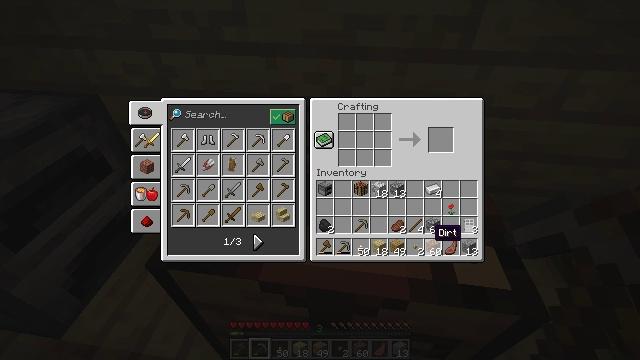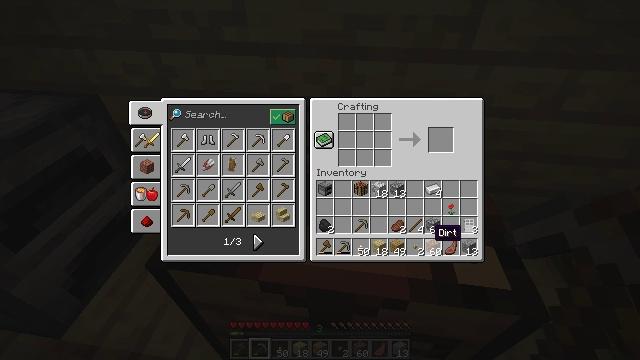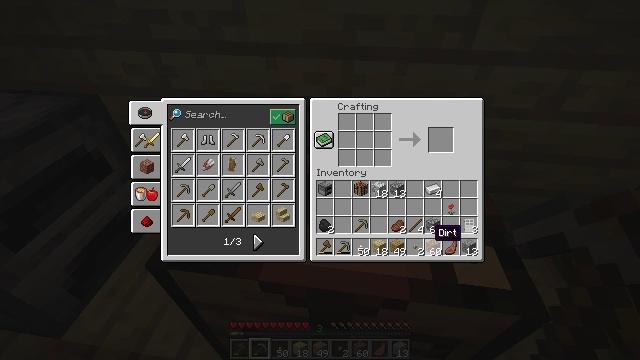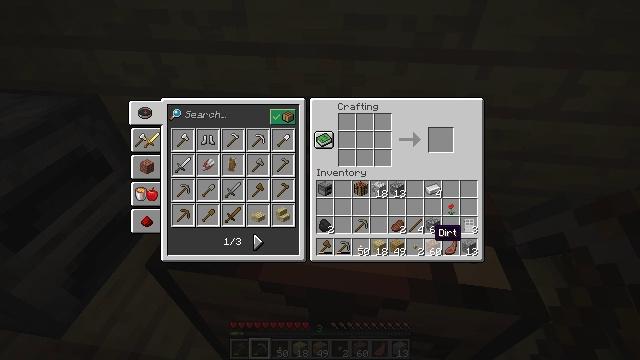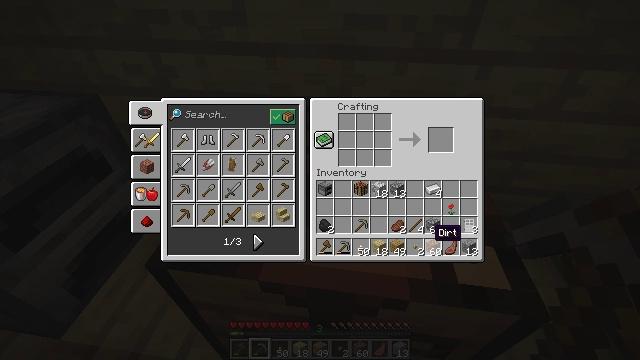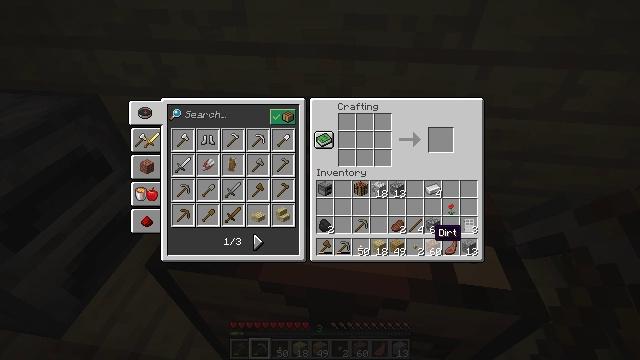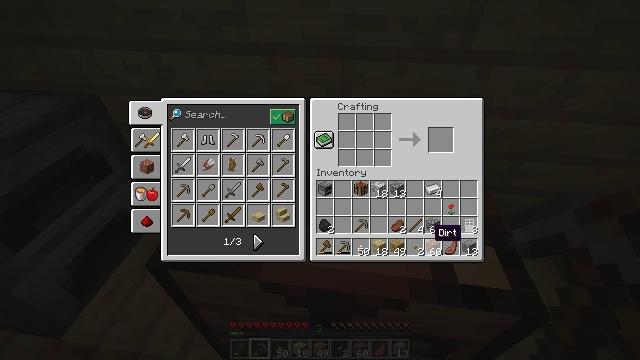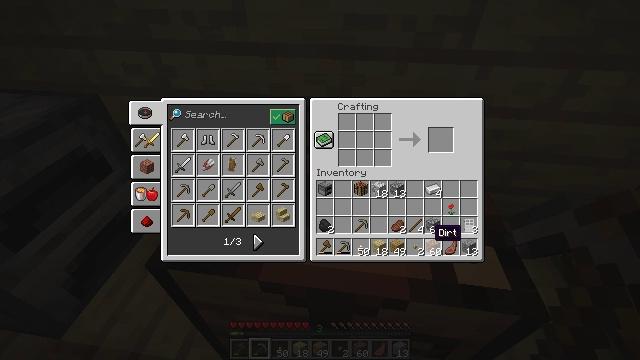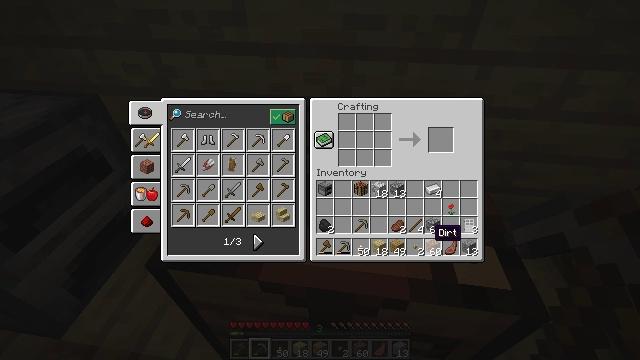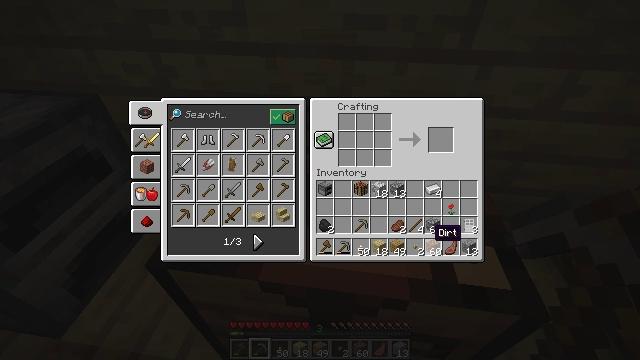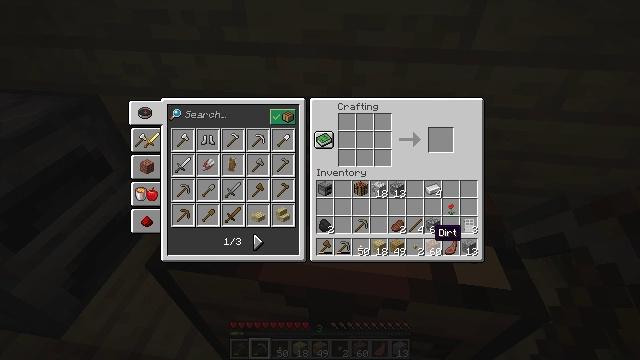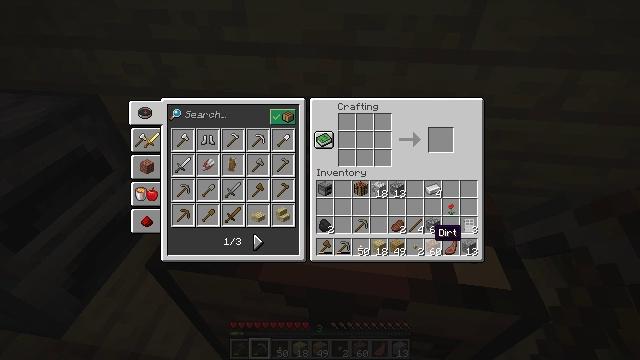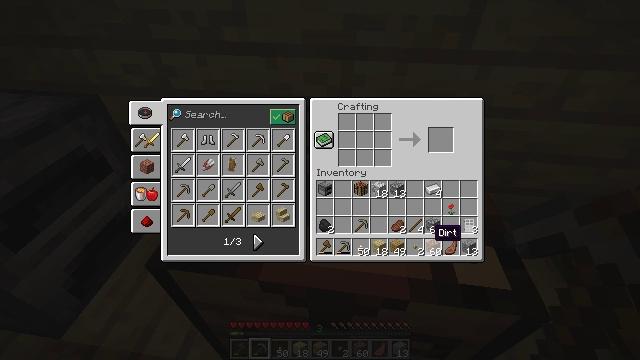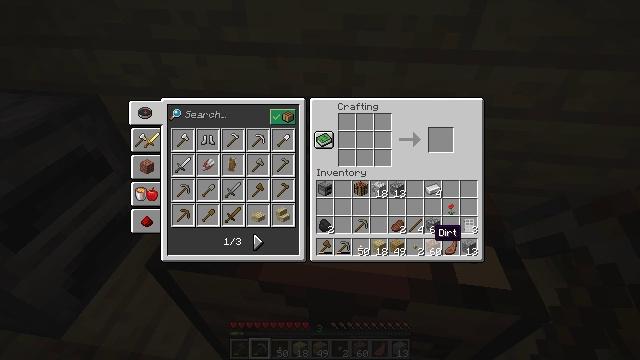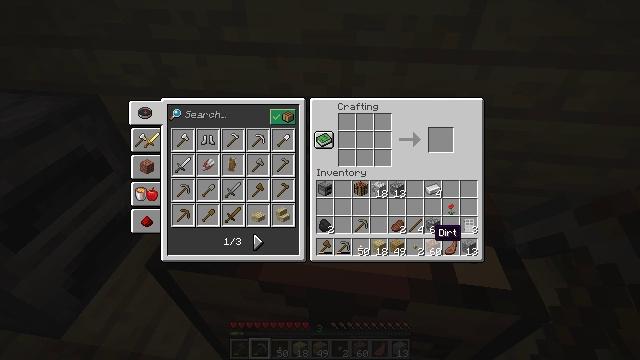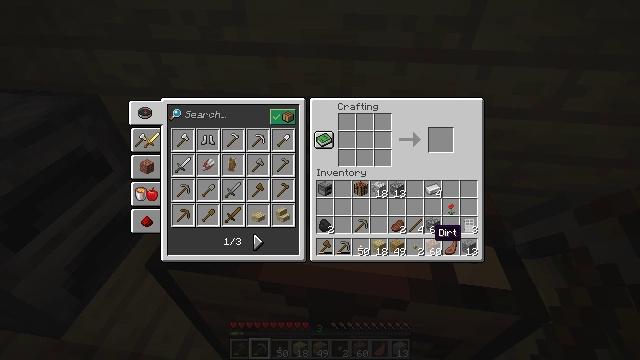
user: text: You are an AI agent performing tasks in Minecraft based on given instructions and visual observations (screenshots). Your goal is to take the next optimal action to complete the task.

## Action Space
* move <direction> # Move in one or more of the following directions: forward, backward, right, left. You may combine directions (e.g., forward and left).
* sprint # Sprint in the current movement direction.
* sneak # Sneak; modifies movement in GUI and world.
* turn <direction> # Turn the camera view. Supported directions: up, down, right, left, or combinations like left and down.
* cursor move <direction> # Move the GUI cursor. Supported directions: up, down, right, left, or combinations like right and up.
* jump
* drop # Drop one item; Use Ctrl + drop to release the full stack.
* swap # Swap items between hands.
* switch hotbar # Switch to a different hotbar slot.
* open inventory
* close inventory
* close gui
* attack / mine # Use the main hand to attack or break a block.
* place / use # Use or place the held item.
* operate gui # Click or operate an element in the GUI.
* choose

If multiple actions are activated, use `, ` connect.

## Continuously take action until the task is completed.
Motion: motion action
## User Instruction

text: Disassemble the birch door from the building.
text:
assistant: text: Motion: no_op
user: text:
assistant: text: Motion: no_op
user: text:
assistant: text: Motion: no_op
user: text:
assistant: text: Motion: no_op
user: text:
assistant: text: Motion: no_op
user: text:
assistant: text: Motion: no_op
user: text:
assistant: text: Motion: no_op
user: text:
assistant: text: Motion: no_op
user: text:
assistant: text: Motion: no_op
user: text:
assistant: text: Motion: no_op
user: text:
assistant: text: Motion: no_op
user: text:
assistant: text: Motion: no_op
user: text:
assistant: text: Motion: no_op
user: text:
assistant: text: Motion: no_op
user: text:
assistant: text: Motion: no_op
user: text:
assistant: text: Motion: no_op
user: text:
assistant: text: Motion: no_op
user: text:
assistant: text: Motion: no_op
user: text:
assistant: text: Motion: no_op
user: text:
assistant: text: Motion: no_op
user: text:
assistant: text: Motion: no_op
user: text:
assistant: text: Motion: no_op
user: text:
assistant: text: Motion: no_op
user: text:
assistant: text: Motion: no_op
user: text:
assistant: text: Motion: no_op
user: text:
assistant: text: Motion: no_op
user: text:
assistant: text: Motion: no_op
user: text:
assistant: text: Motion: no_op
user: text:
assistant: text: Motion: no_op
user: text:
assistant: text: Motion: no_op